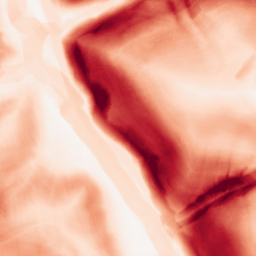
Category: morphological
Decomposition family: morphological_gradient
Decomposition parameters: size: 10
shape: diamond
Upsampling method: quintic
Upsampling parameters: scale: 2
Upsampling scale: 2